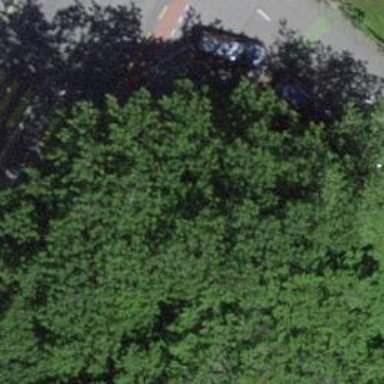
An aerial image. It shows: Avenue lined with broadleaved trees.